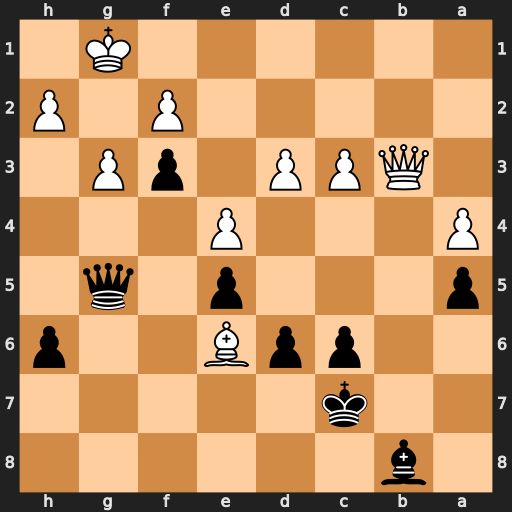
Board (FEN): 1b6/2k5/2ppB2p/p3p1q1/P3P3/1QPP1pP1/5P1P/6K1
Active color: b
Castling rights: -
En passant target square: -
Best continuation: Qc1+ Qd1 Qxd1#